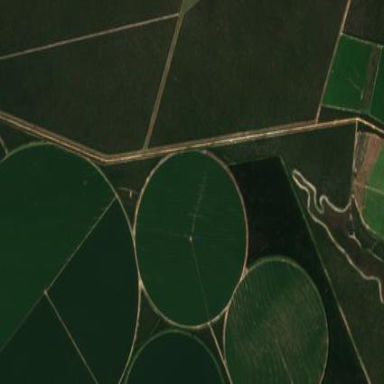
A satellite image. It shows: Farmland with coffee crops.